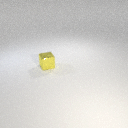
small yellow metal cube